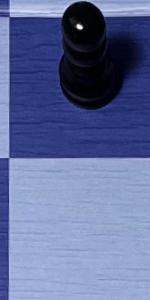
Label: Empty